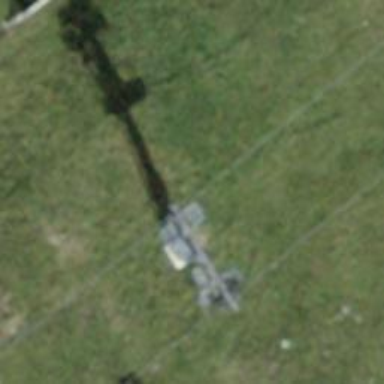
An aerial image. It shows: Pylon used for aerialway.